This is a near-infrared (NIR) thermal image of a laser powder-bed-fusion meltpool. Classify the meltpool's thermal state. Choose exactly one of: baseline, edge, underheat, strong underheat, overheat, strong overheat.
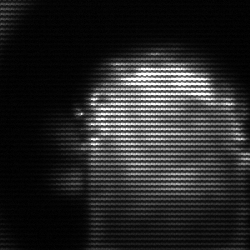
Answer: baseline